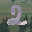
Label: 2